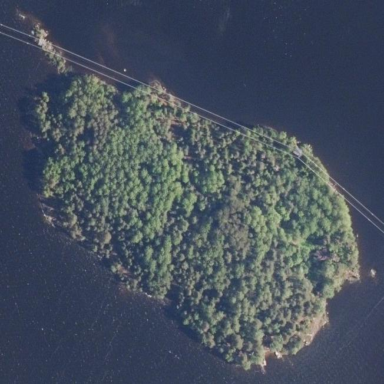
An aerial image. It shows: Islet.